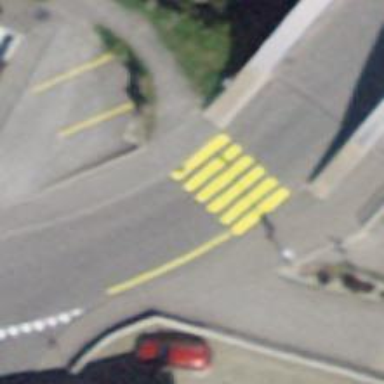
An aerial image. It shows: Uncontrolled zebra crossing on the road.